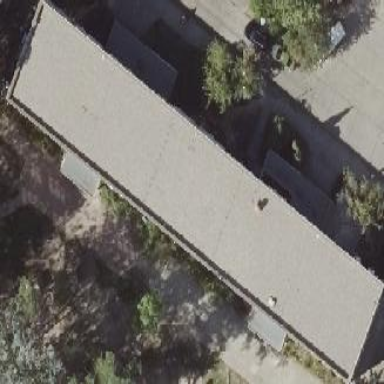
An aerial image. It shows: Flat-roofed kindergarten building.